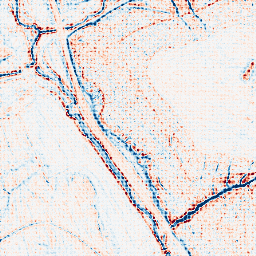
Category: edge_preserving
Decomposition family: anisotropic_diffusion
Decomposition parameters: iterations: 10
kappa: 10
gamma: 0.1
Upsampling method: sinc_blackman
Upsampling parameters: scale: 4
kernel_size: 4
Upsampling scale: 4